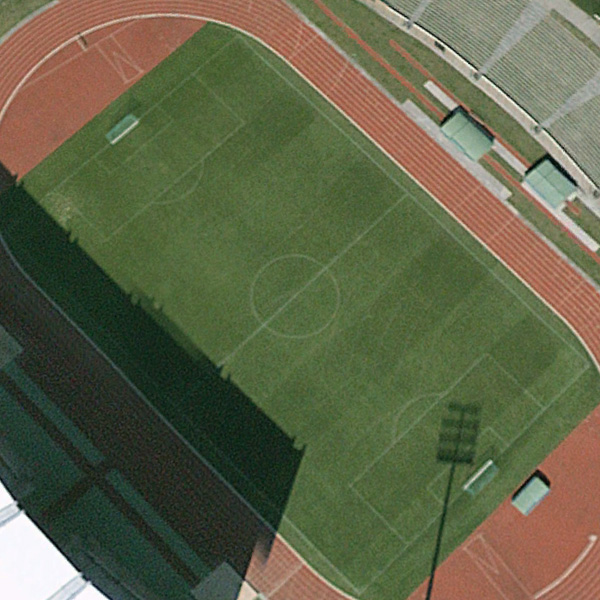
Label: Playground